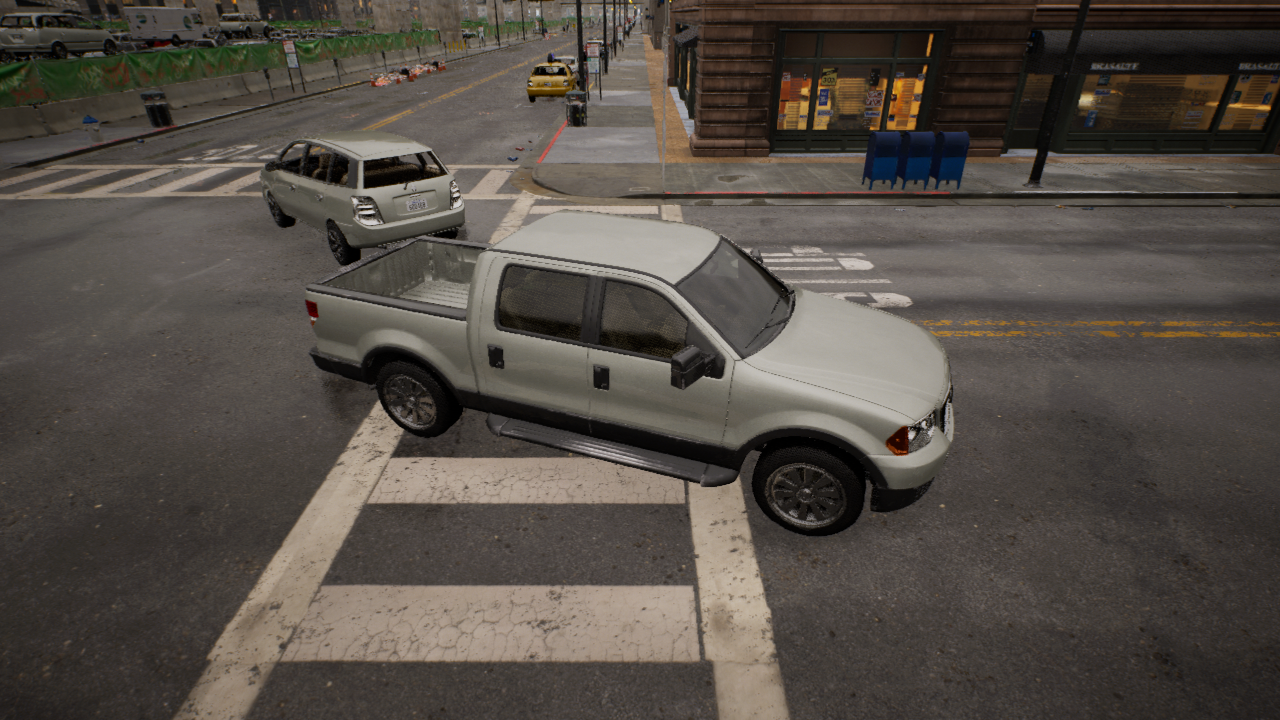
Venue: intersection
Lighting: golden hour
Vehicle rig: pickup